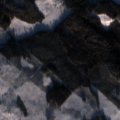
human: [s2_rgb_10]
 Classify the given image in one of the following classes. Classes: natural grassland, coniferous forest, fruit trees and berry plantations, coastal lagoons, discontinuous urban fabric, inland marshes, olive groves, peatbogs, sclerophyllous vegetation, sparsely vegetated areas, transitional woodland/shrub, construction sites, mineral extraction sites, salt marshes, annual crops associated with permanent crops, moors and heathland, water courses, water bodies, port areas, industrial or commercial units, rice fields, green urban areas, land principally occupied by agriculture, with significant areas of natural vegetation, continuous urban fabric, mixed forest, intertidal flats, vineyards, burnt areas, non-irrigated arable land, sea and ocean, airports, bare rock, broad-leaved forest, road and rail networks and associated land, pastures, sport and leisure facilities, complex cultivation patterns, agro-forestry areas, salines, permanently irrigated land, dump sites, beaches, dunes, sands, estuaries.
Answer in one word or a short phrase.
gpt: coniferous forest, mixed forest, transitional woodland/shrub